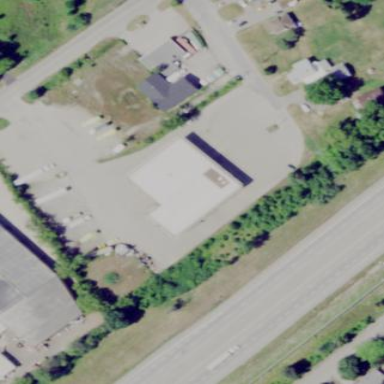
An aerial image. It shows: Industrial building housing tyre shop.